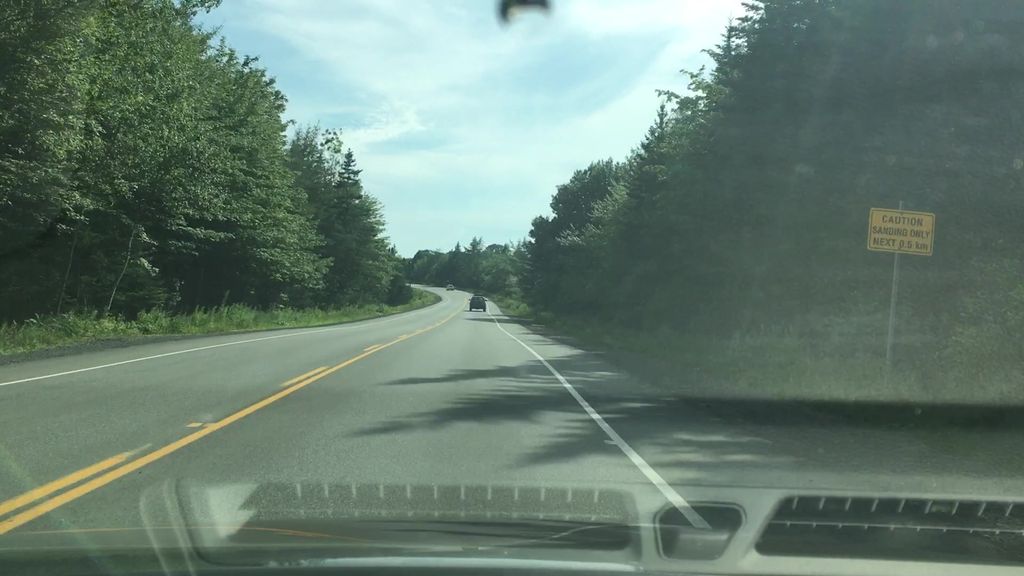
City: halifax